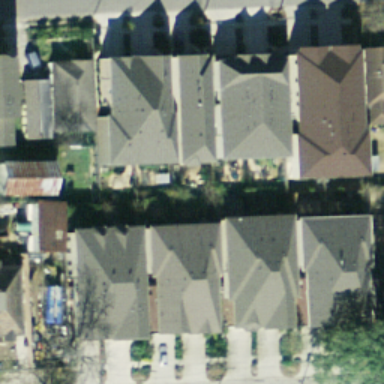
This is a dense residential area with many houses .